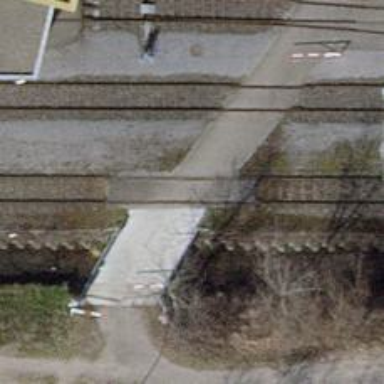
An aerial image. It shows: Uncontrolled level crossing on the railway.